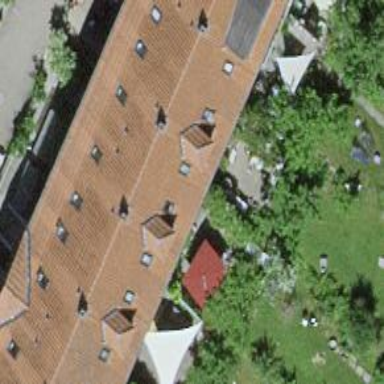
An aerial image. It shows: Residential building with gabled roof made of maroon roof tiles. The roof orientation is across.